Question: If you press and hold a textbox on a touchscreen in Windows 8, a rectangle appears after some time. Here's a picture of it:

This rectangle is supposed to disappear when you release your finger. The context menu will now appear. (See Notepad for example.)
In a Delphi program, however, the rectangle is still there while the context menu is visible. It won't disappear until the menu closes. You can try this with a new VCL app with a TMemo.
How do I solve this?
Delphi still uses pre-Windows 8 UI events (ie. no WM_Pointer), but everything works fine except for this issue.
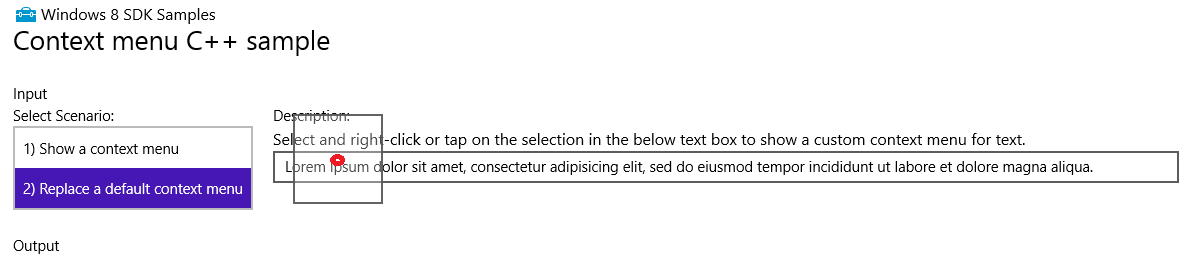
Answer: The problem goes away if you include toPenTapFeedback in Touch.TabletOptions.